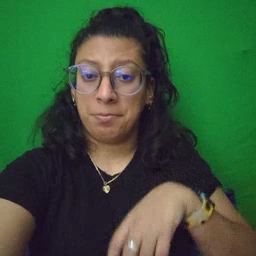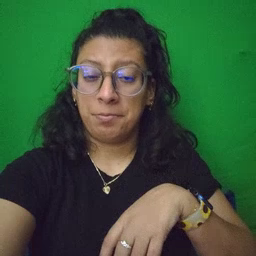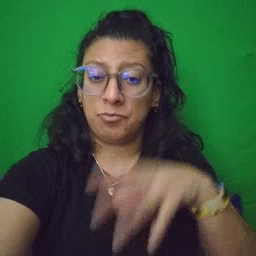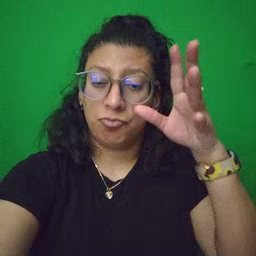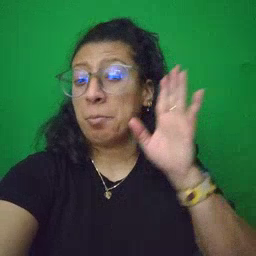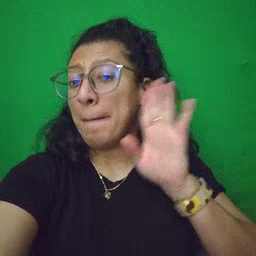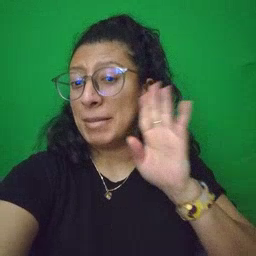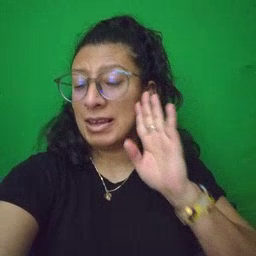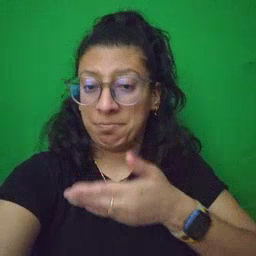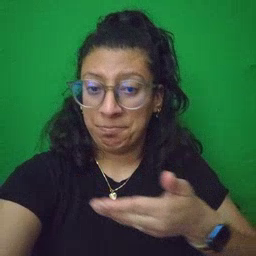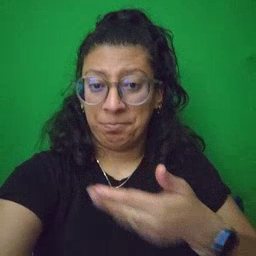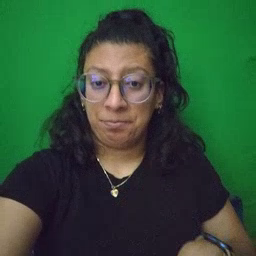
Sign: puppy